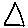
Label: triangle